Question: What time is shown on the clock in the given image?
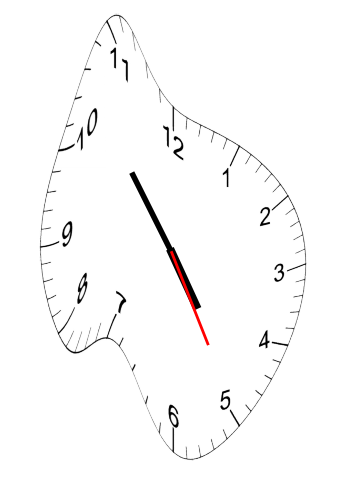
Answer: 04:53:25